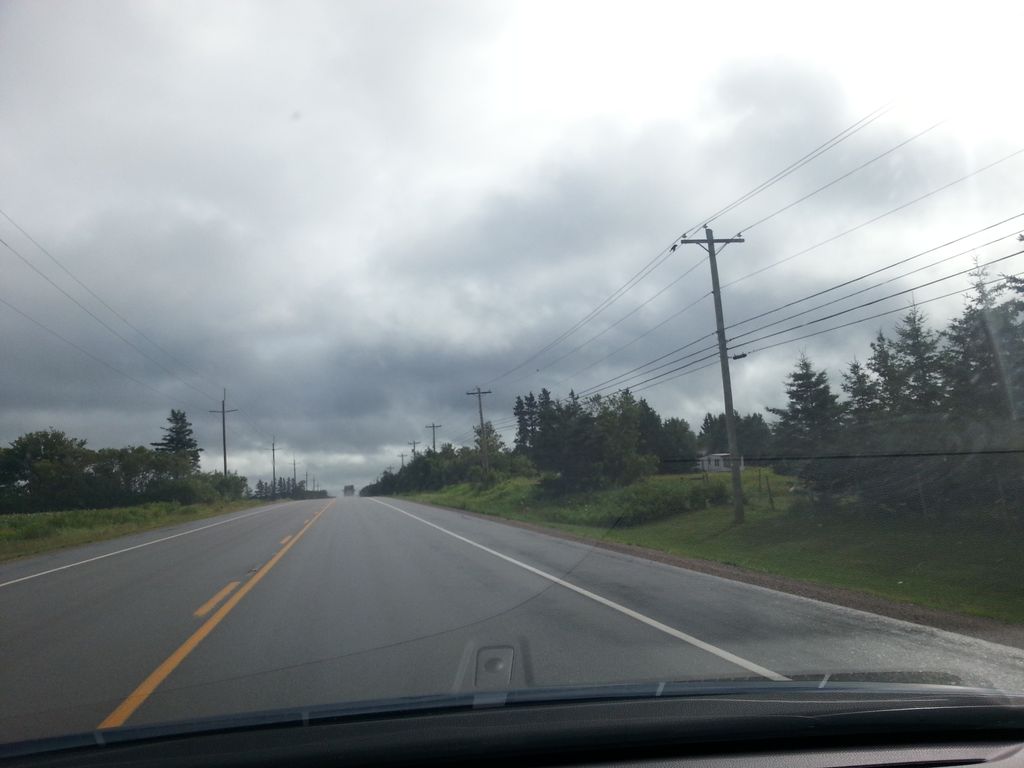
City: charlottetown